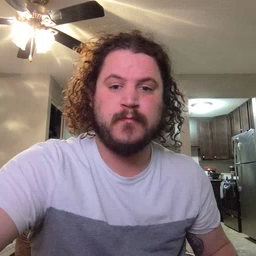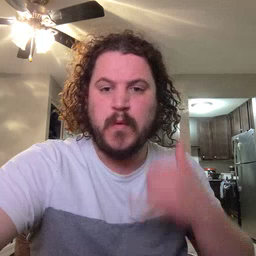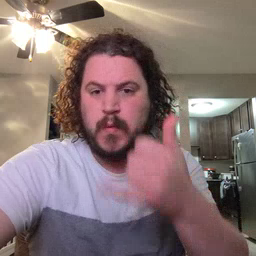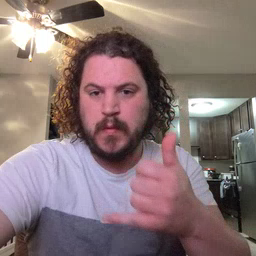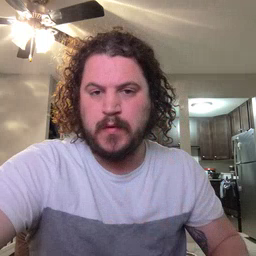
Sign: callonphone